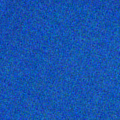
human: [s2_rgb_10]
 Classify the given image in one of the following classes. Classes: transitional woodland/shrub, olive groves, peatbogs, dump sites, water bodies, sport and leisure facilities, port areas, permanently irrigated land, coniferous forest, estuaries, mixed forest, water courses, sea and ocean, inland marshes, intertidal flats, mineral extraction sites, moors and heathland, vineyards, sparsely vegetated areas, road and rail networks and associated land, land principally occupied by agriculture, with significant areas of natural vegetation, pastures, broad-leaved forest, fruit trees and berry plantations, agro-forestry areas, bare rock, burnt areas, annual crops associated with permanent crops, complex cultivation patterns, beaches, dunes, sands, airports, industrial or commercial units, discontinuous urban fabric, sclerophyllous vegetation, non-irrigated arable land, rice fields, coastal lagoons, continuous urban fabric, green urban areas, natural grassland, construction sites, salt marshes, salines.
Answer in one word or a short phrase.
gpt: sea and ocean